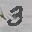
Label: 3